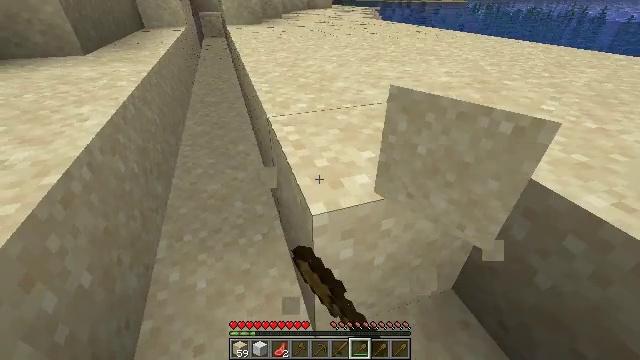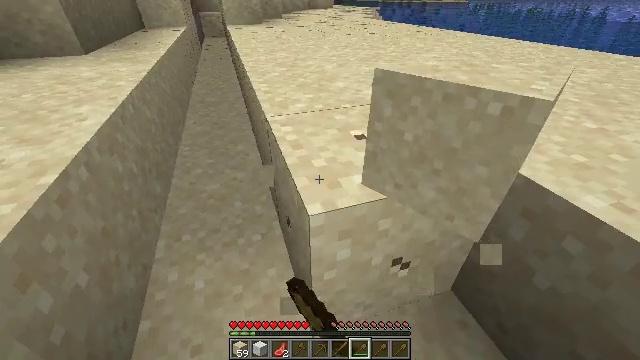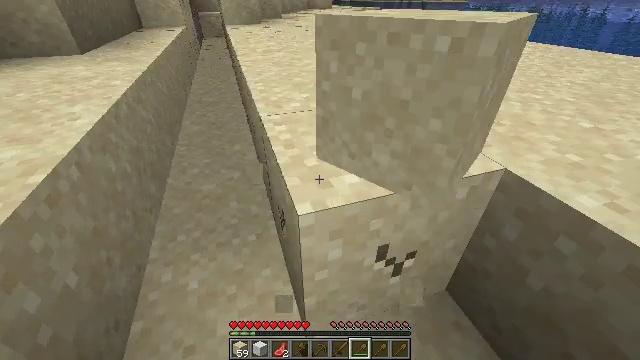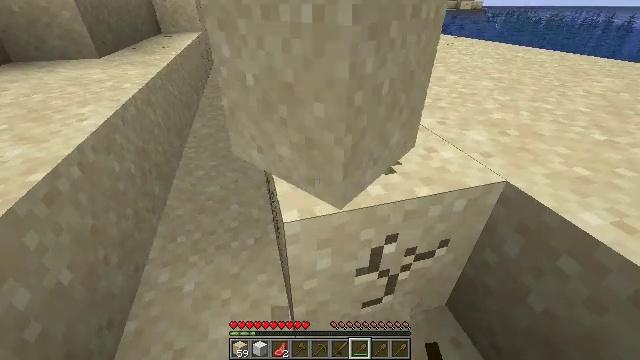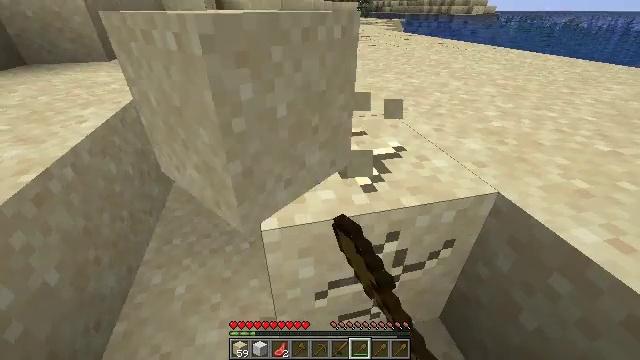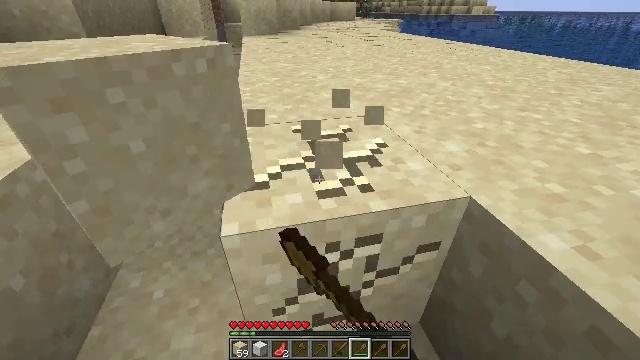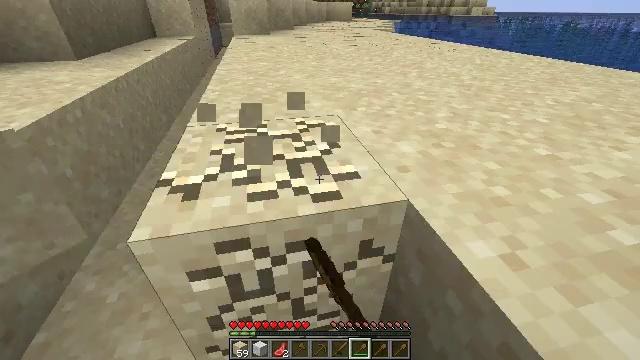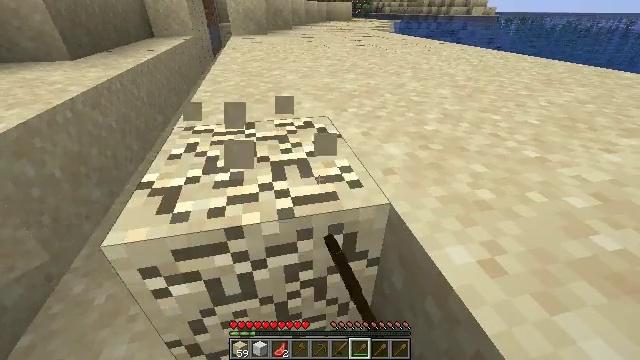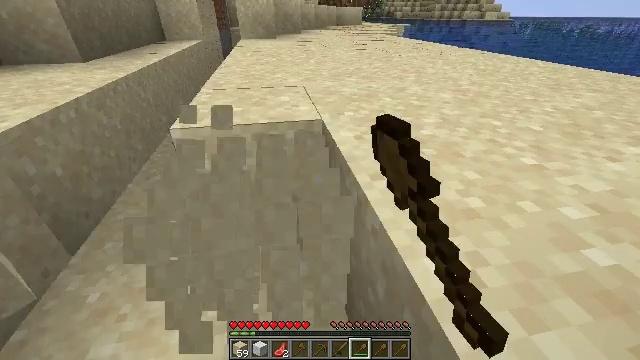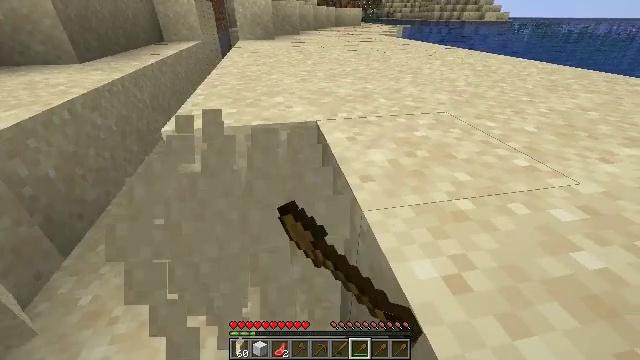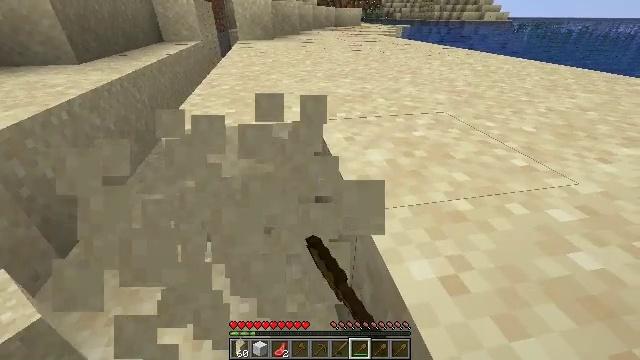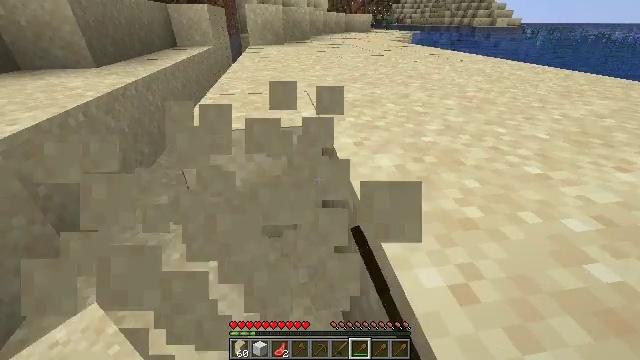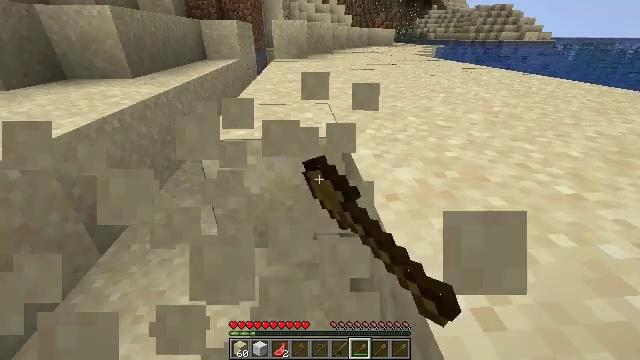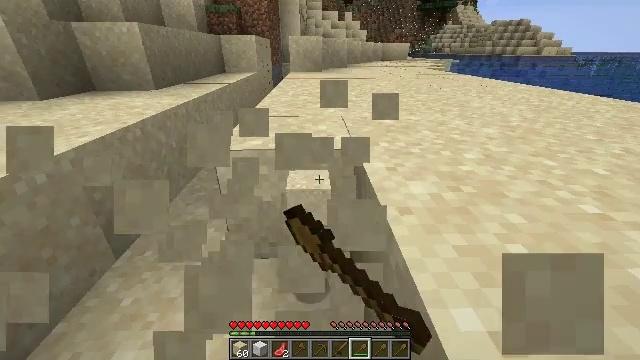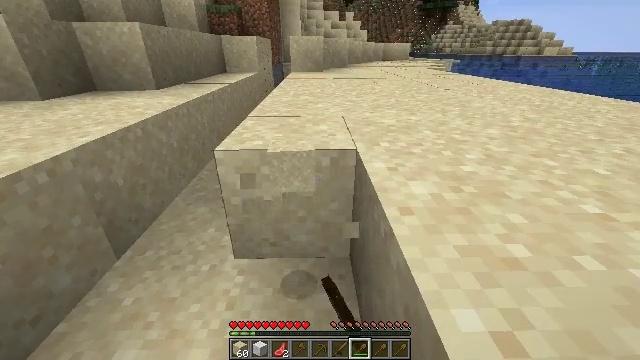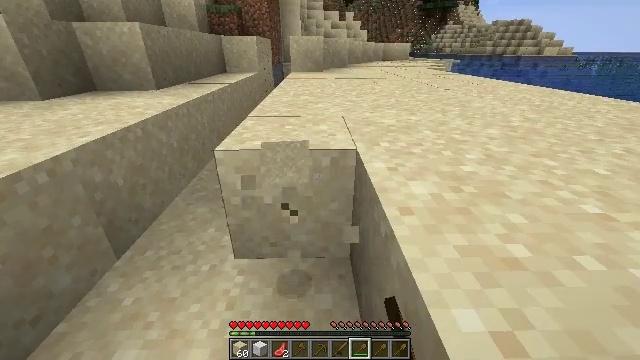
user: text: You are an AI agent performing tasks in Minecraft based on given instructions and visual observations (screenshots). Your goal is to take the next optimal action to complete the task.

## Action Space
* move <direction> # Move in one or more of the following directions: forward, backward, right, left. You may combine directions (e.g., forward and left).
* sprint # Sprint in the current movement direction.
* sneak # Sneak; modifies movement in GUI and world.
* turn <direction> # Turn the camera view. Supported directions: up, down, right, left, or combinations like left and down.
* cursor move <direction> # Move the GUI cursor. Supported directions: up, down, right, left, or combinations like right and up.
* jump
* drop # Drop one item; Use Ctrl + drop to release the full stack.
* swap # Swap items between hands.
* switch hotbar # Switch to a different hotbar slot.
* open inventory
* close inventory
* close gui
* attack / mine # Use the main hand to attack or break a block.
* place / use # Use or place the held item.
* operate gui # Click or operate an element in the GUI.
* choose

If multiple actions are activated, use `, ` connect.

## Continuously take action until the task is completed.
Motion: motion action
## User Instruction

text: Attack the ground to gather sand.
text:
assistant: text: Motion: attack / mine
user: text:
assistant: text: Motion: attack / mine
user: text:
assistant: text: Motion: move right, turn left and up, attack / mine
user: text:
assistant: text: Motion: move right, turn left, attack / mine
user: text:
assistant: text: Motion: move right, attack / mine
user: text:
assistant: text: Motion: move right, attack / mine
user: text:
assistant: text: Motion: attack / mine
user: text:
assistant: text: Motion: turn left, attack / mine
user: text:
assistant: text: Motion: attack / mine
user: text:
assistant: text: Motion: attack / mine
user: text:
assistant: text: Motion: turn left, attack / mine
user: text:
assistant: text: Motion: turn left and up, attack / mine
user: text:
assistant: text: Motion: turn left and up, attack / mine
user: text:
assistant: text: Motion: attack / mine
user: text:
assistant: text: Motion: attack / mine
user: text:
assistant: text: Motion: attack / mine
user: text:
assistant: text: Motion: attack / mine
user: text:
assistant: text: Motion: attack / mine
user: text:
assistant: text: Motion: attack / mine
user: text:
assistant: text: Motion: attack / mine
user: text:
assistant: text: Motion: turn left and up, attack / mine
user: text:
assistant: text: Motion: move forward, turn left and up, attack / mine
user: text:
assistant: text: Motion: move forward, attack / mine
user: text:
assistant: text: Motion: move forward, attack / mine
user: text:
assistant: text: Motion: move forward, attack / mine
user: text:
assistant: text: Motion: move forward, attack / mine
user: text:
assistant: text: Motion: attack / mine
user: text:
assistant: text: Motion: attack / mine
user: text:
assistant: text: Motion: attack / mine
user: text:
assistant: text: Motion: attack / mine